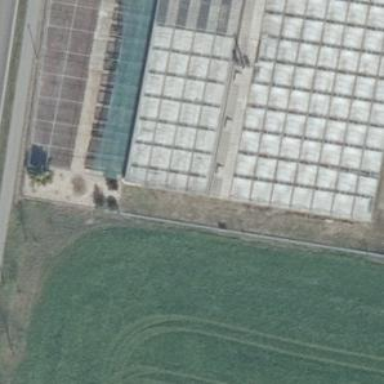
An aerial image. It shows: Greenhouse.